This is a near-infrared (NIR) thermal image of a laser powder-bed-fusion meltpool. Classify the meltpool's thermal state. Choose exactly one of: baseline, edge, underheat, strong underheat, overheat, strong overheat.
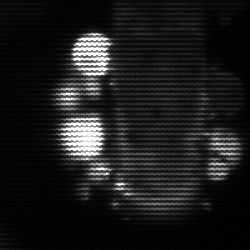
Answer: strong underheat